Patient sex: M
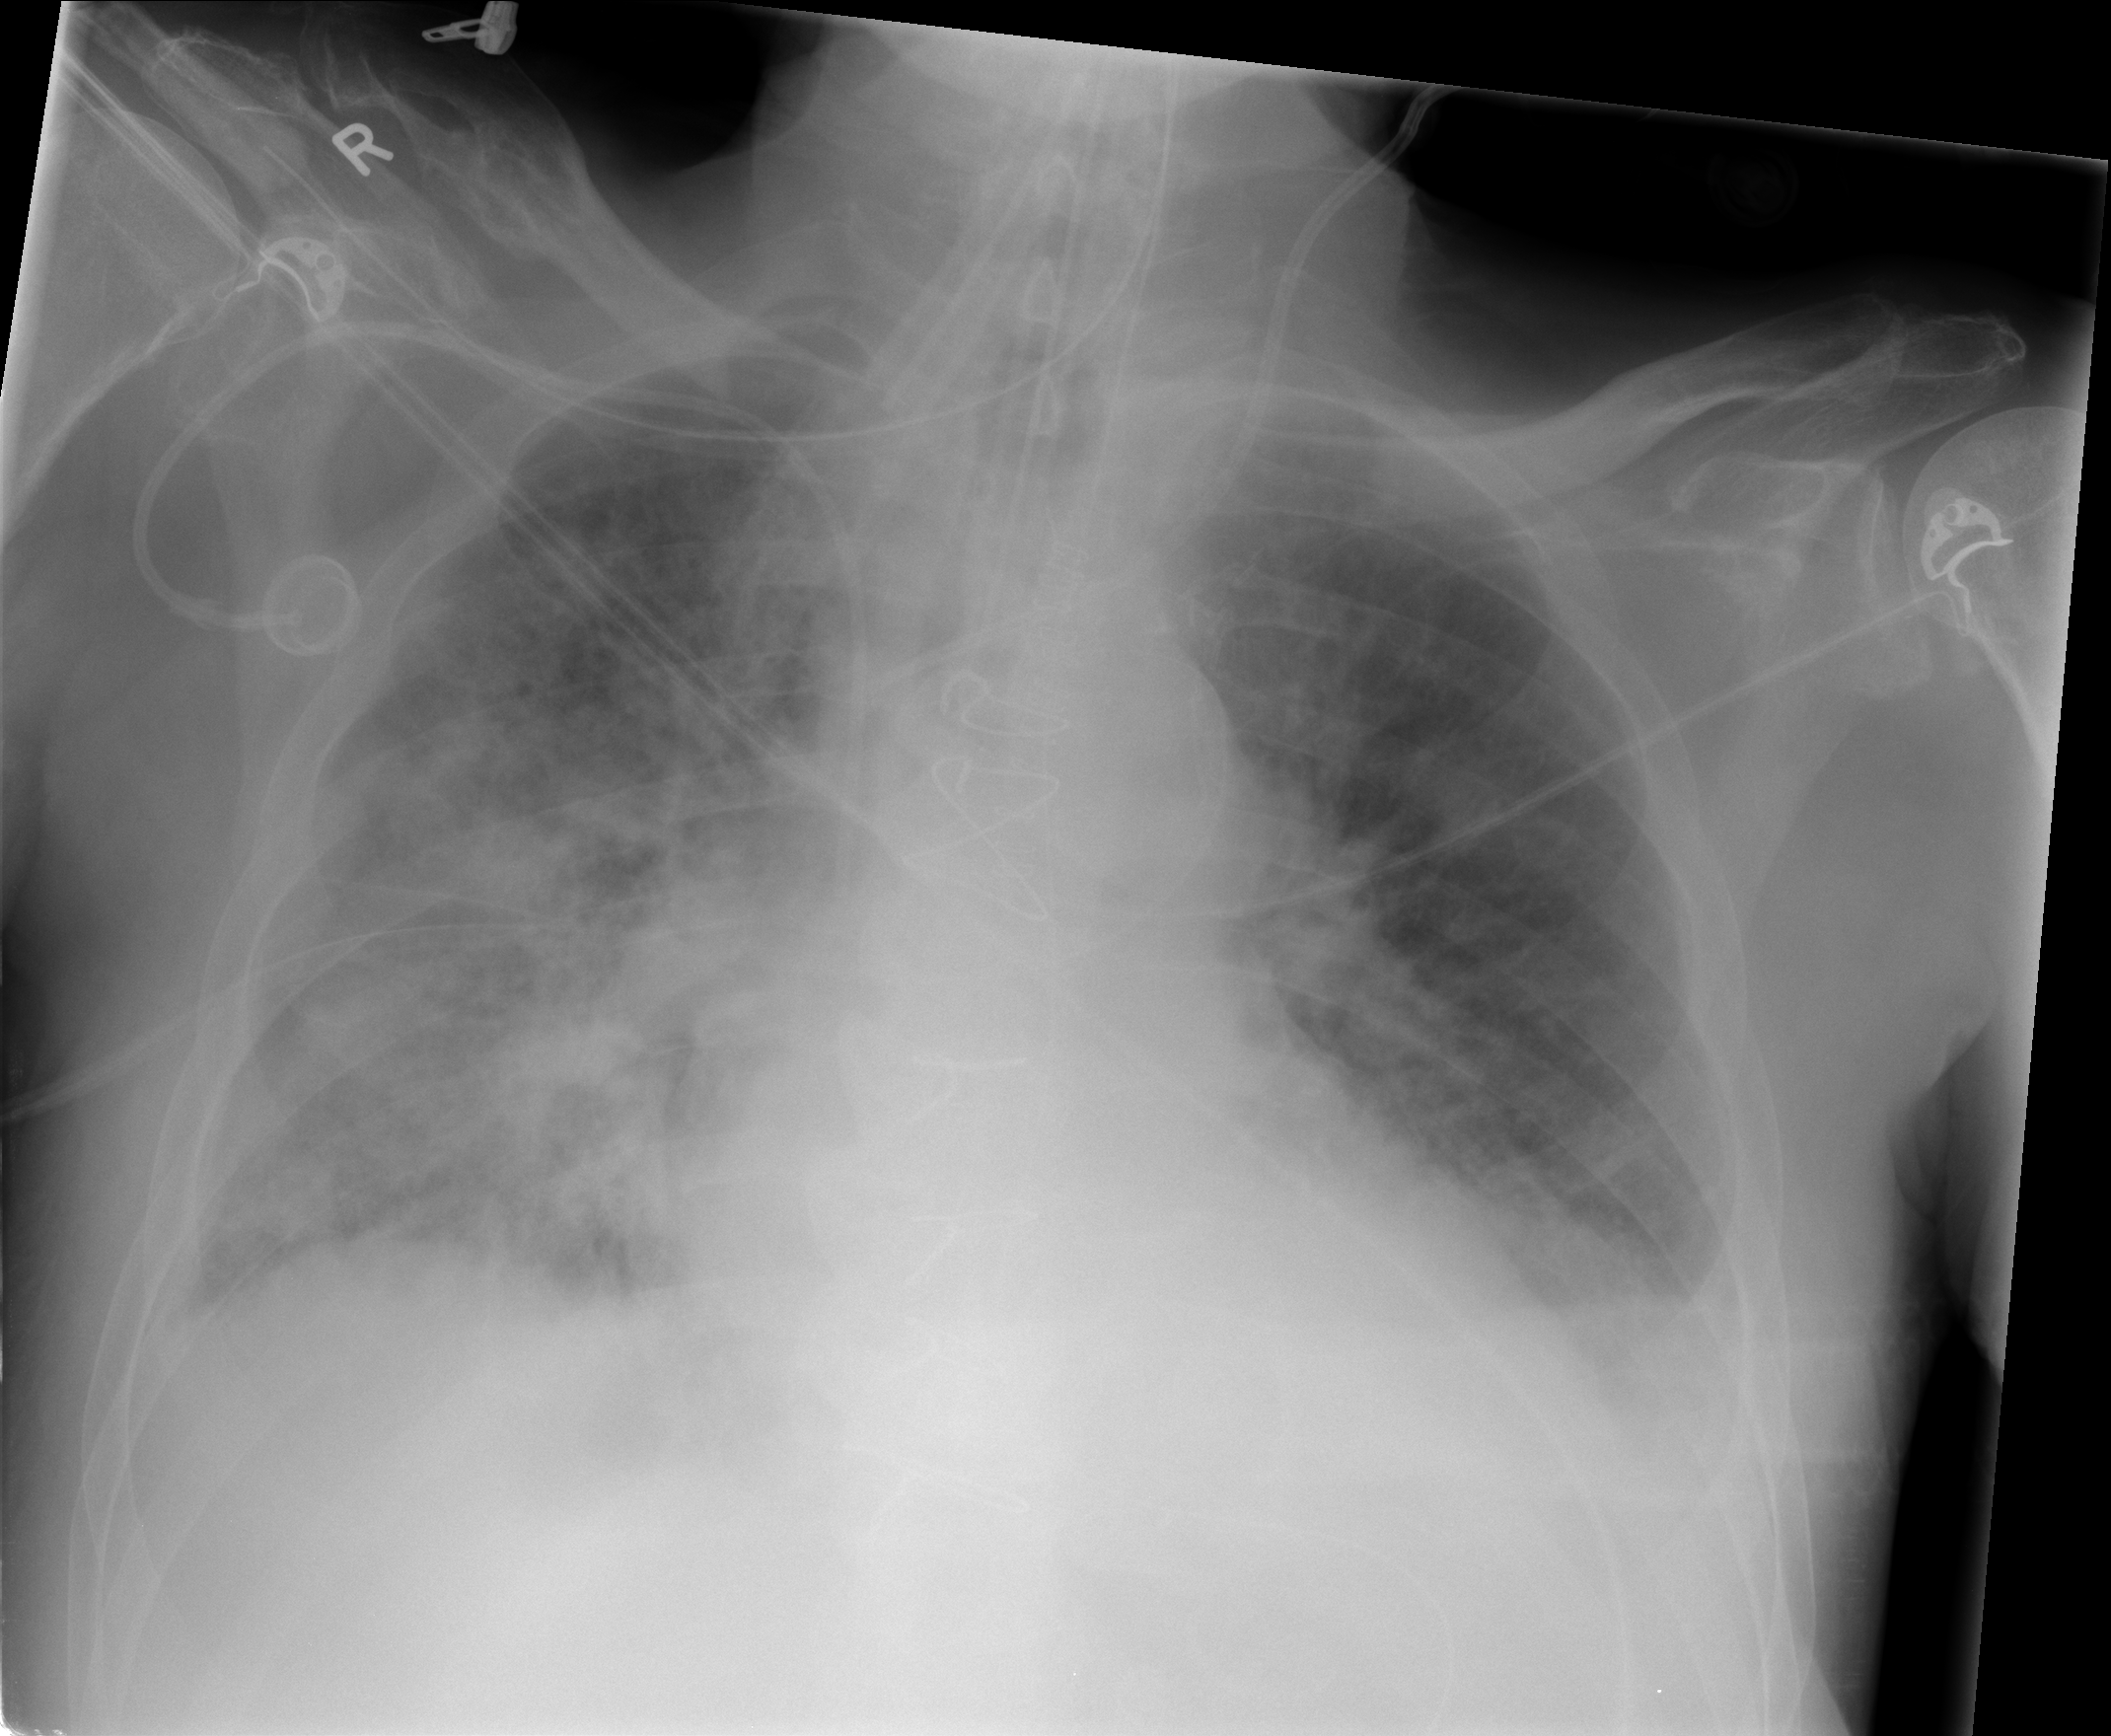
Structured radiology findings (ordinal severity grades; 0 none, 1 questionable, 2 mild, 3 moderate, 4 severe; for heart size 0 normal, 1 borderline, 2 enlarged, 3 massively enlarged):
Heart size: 1
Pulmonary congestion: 1
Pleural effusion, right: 2
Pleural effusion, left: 2
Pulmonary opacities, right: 3
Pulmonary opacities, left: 2
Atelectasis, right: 3
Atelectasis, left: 2